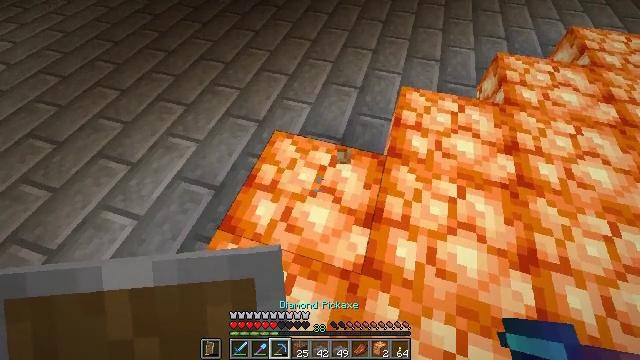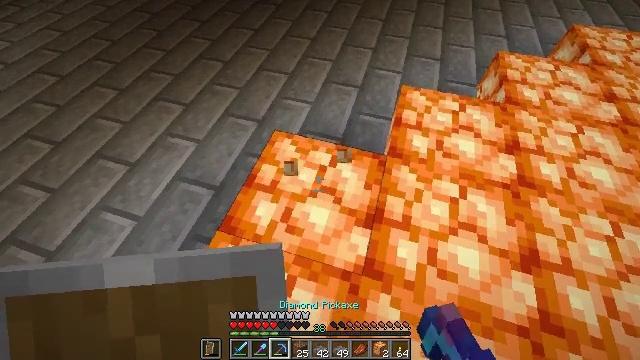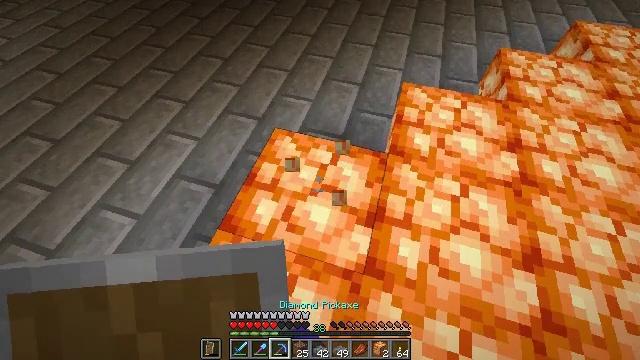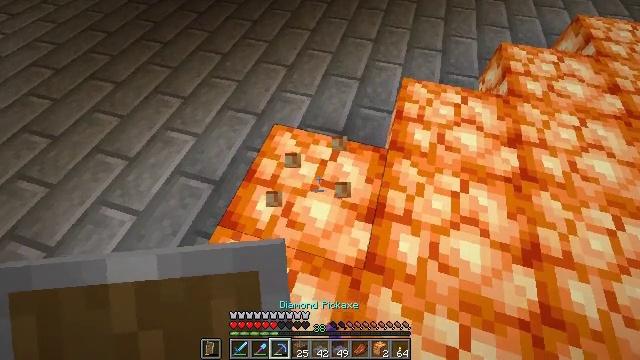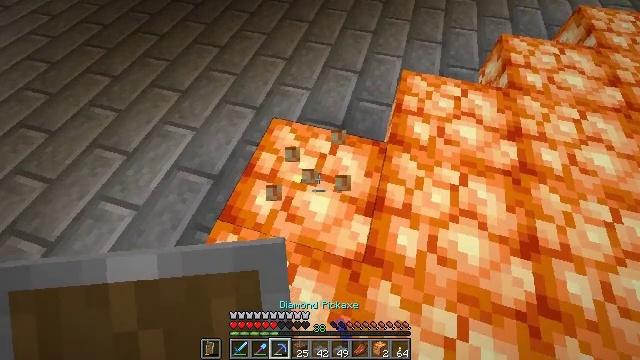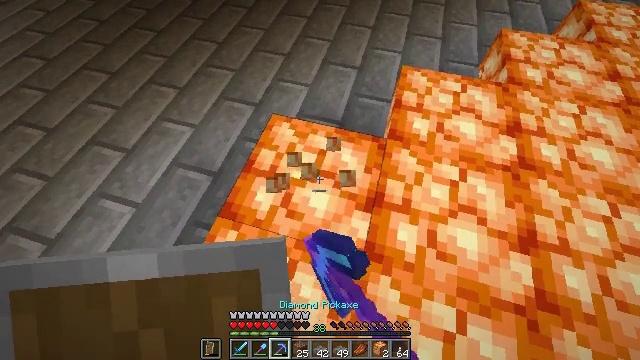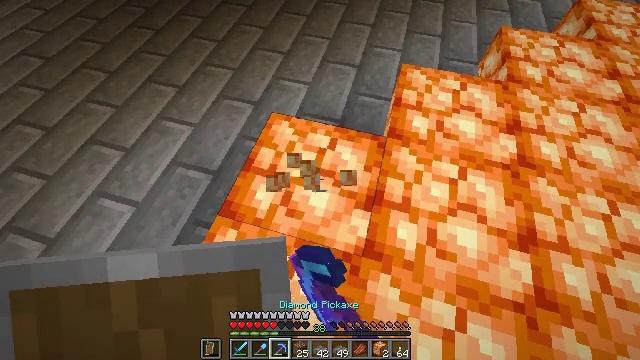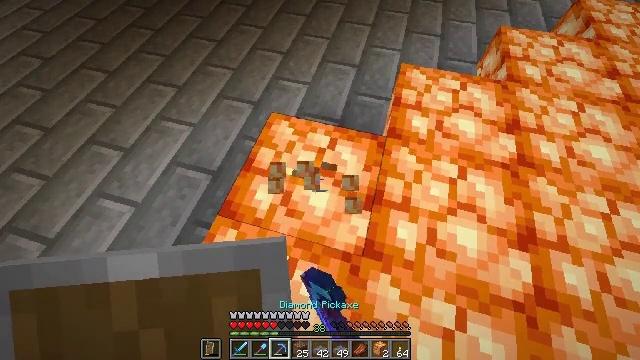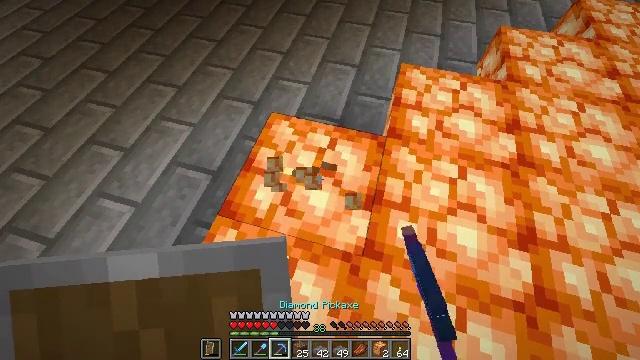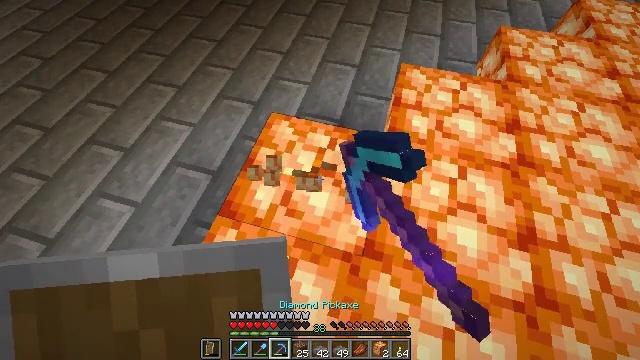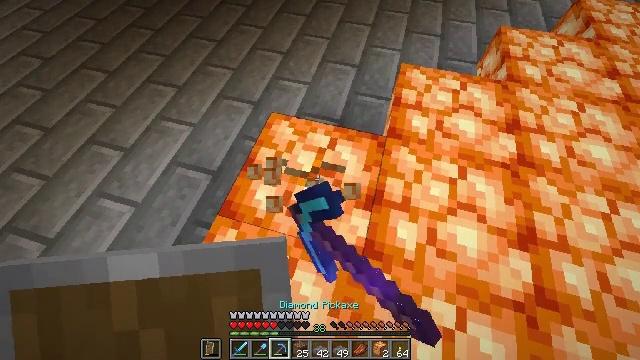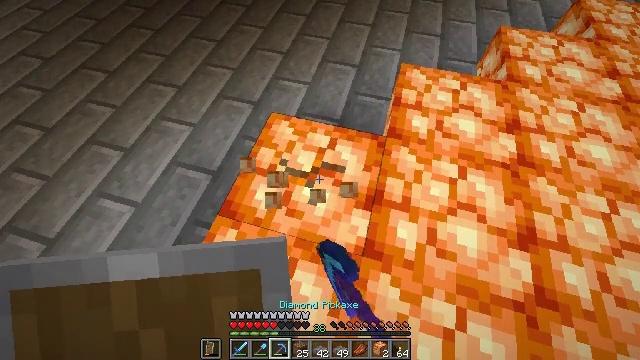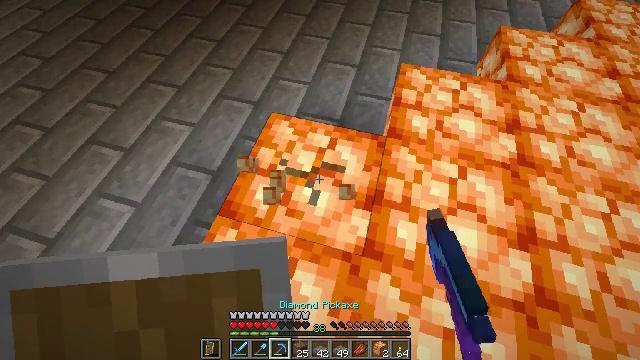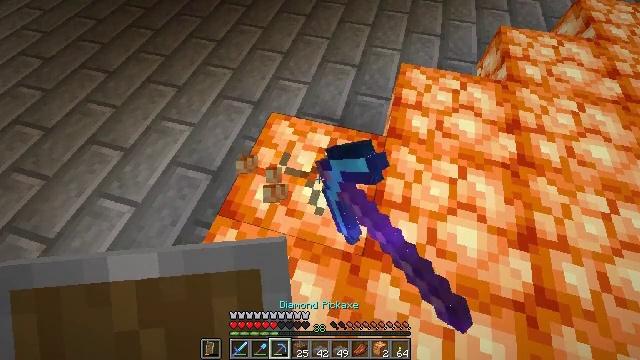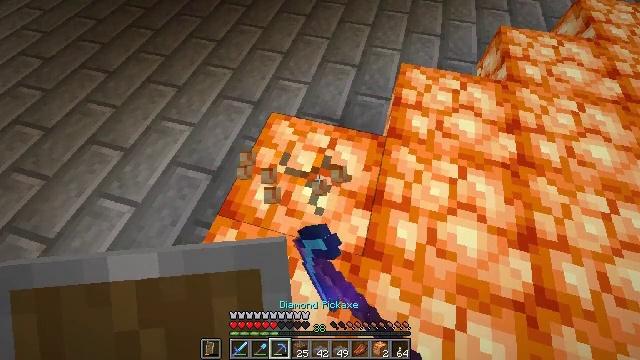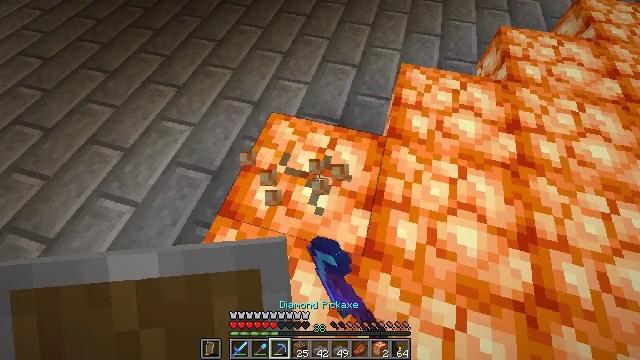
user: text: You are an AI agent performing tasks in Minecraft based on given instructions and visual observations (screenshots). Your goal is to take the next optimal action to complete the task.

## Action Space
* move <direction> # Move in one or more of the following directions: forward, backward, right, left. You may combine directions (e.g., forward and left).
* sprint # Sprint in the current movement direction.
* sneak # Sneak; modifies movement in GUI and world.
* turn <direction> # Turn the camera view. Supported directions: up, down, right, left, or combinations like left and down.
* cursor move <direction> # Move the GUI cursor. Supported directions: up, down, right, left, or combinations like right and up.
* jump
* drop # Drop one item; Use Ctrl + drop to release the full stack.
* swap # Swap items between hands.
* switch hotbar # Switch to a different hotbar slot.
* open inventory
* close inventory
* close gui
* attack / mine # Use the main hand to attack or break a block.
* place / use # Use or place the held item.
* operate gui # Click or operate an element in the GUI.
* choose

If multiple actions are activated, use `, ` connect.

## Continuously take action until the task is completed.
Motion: motion action
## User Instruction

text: Mine the shroomlight block.
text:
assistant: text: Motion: attack / mine
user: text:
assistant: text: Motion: attack / mine
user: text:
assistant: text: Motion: attack / mine
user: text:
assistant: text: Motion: turn down, attack / mine
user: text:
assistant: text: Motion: attack / mine
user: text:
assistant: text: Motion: attack / mine
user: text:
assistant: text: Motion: attack / mine
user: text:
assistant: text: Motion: attack / mine
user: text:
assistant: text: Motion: attack / mine
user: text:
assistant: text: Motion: attack / mine
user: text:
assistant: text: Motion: attack / mine
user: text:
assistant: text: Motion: attack / mine
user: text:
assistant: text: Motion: attack / mine
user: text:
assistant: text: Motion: attack / mine
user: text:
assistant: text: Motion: attack / mine
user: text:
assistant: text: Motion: attack / mine
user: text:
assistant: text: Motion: attack / mine
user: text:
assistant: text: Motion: attack / mine
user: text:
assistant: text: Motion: attack / mine
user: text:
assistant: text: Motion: attack / mine
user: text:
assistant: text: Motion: attack / mine
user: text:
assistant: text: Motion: attack / mine
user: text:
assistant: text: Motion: attack / mine
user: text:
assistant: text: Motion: attack / mine
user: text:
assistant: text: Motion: attack / mine
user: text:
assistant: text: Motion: attack / mine
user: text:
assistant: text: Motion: attack / mine
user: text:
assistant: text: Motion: attack / mine
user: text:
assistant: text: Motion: attack / mine
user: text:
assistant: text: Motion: attack / mine